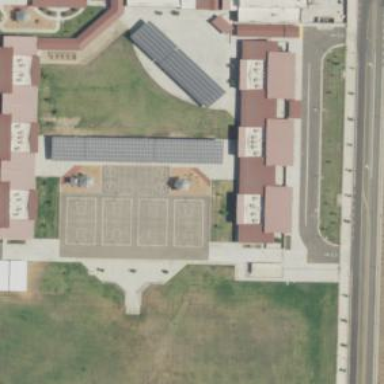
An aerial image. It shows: School.